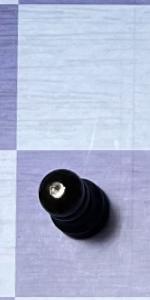
Label: Pawn_Black